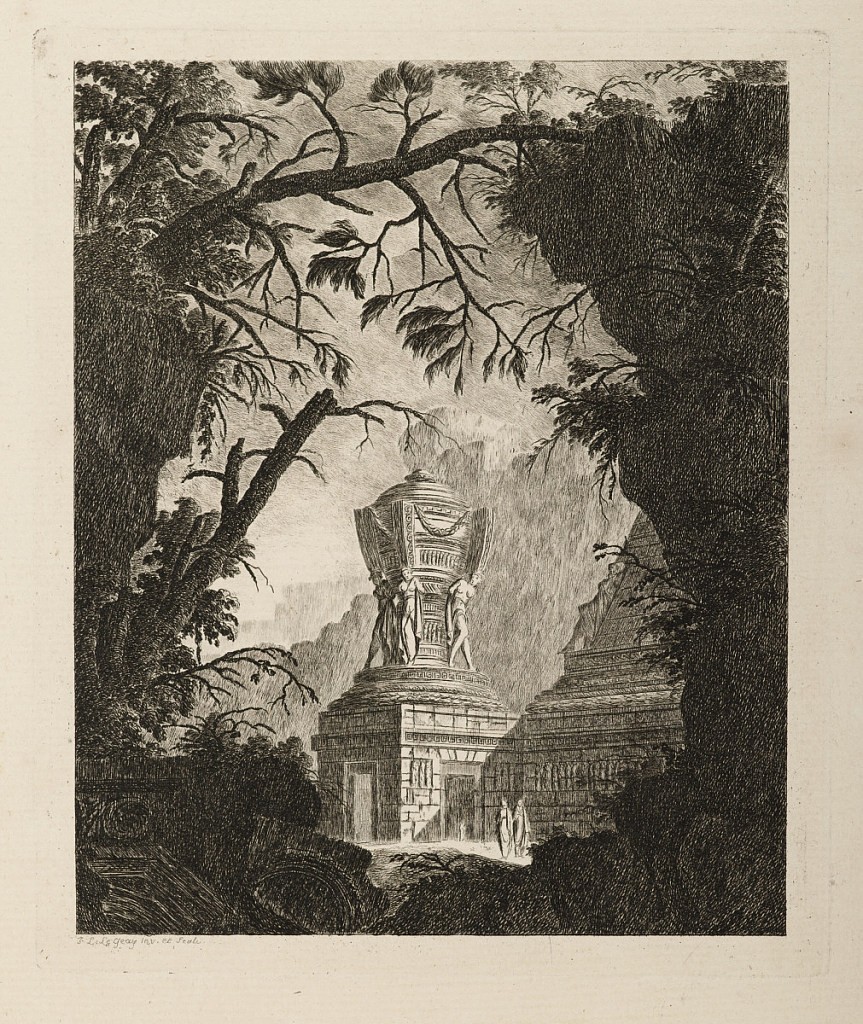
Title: Tombeau monumental avec trois femmes adossées from the series "Tombeaux"
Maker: Jean-Laurent Legeay, French, ca. 1710–86
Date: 1768, published 1770
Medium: Etching on cream laid paper Support: cream laid paper
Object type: Print
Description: A monumental vase upon a pedestal is visible through vegetation and architectural ruins. The vase is decorated with a variety of ornamental motifs, such as swags and Greek key, and is supported by four figures. In the foreground immediately before the vase are two female figures.